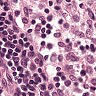
Metastatic tissue present: no